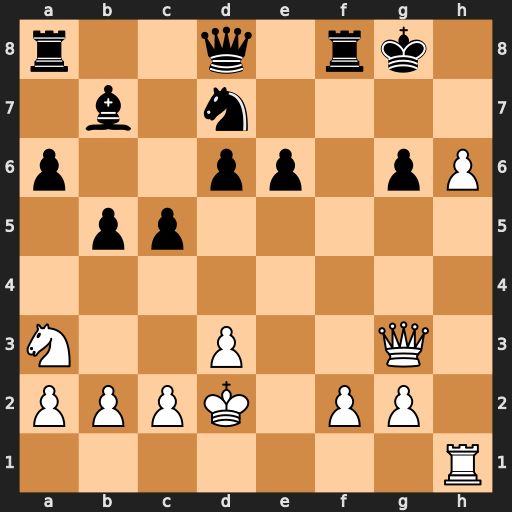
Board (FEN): r2q1rk1/1b1n4/p2pp1pP/1pp5/8/N2P2Q1/PPPK1PP1/7R
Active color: w
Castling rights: -
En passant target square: -
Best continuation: Qxg6+ Kh8 Qg7#